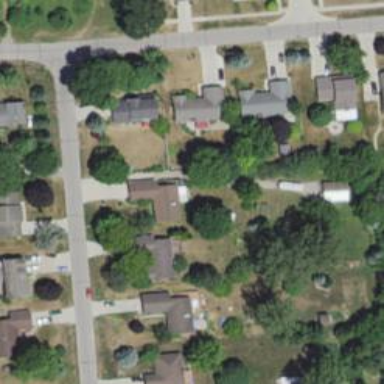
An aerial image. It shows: Neighborhood.